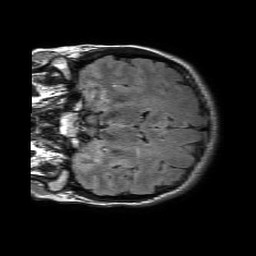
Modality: FLAIR
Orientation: coronal
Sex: female
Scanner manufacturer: philips
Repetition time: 11 s
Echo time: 0.125 s